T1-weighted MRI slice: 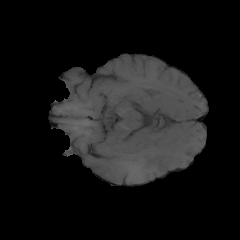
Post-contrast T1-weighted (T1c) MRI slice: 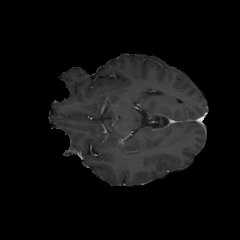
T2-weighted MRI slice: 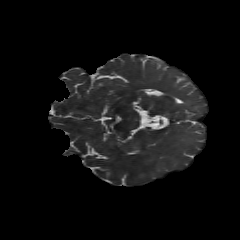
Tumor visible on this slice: no